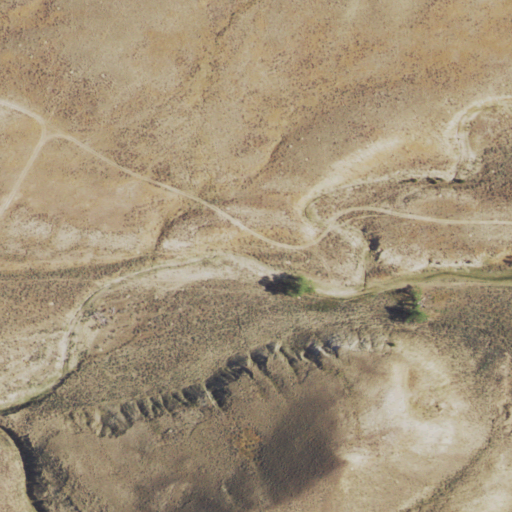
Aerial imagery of valley in Wyoming named Coyote Smith Draw containing shrub and grassland